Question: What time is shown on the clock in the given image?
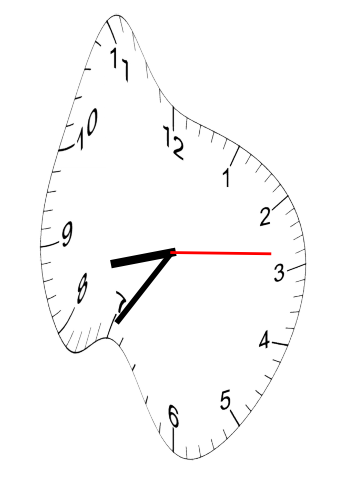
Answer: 08:35:14